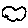
Label: cloud